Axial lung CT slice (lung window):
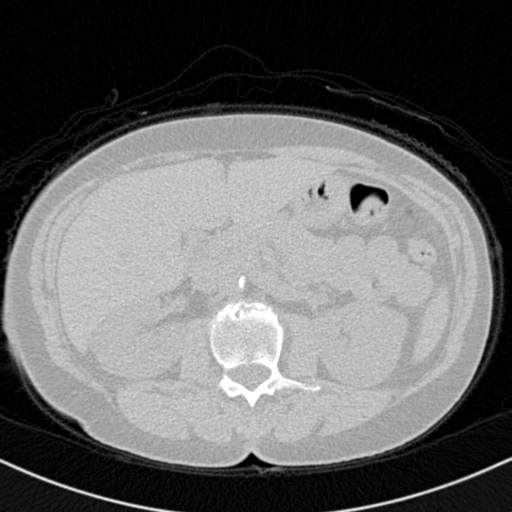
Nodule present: no